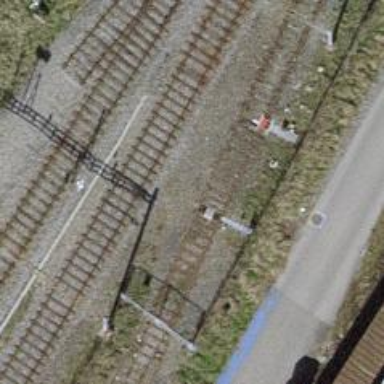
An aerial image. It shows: Railway switch.